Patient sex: M
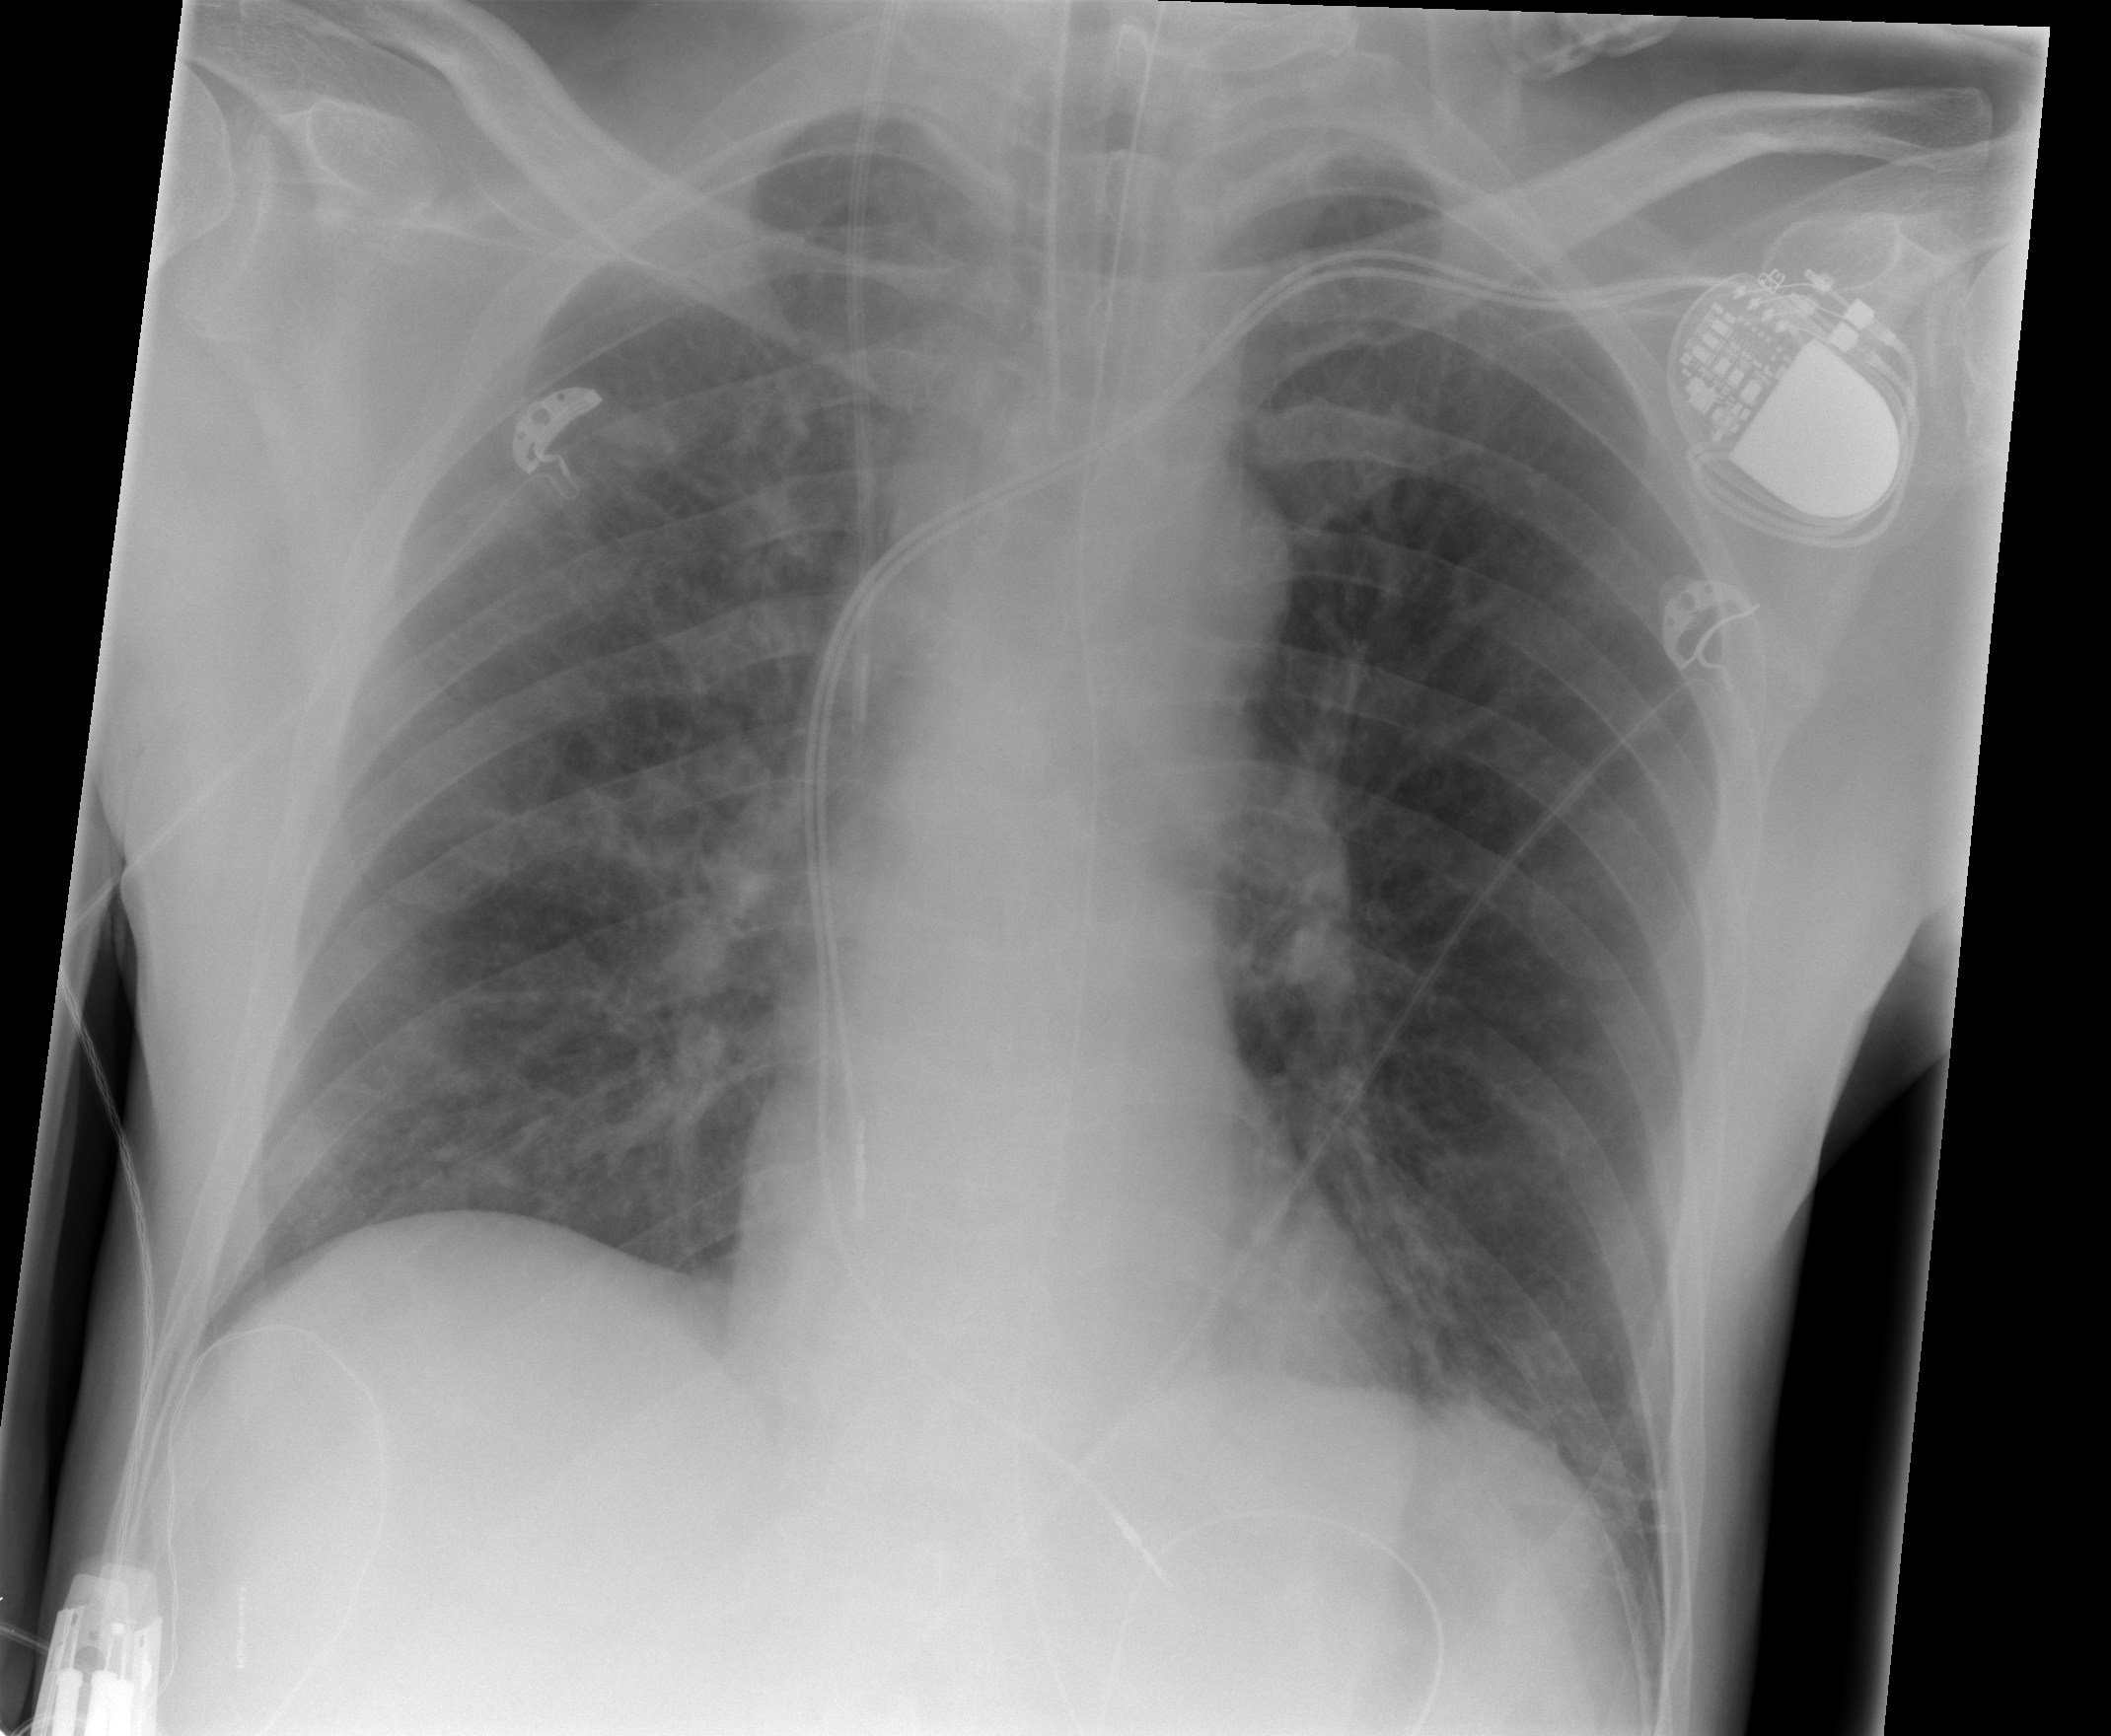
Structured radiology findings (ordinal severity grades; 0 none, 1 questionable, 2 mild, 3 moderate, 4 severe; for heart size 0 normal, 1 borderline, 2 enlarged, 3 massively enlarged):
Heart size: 0
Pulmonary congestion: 0
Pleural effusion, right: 0
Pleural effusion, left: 0
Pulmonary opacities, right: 2
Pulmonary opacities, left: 0
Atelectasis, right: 0
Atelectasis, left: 0